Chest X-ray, PA view. Patient: 55 years old, sex F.
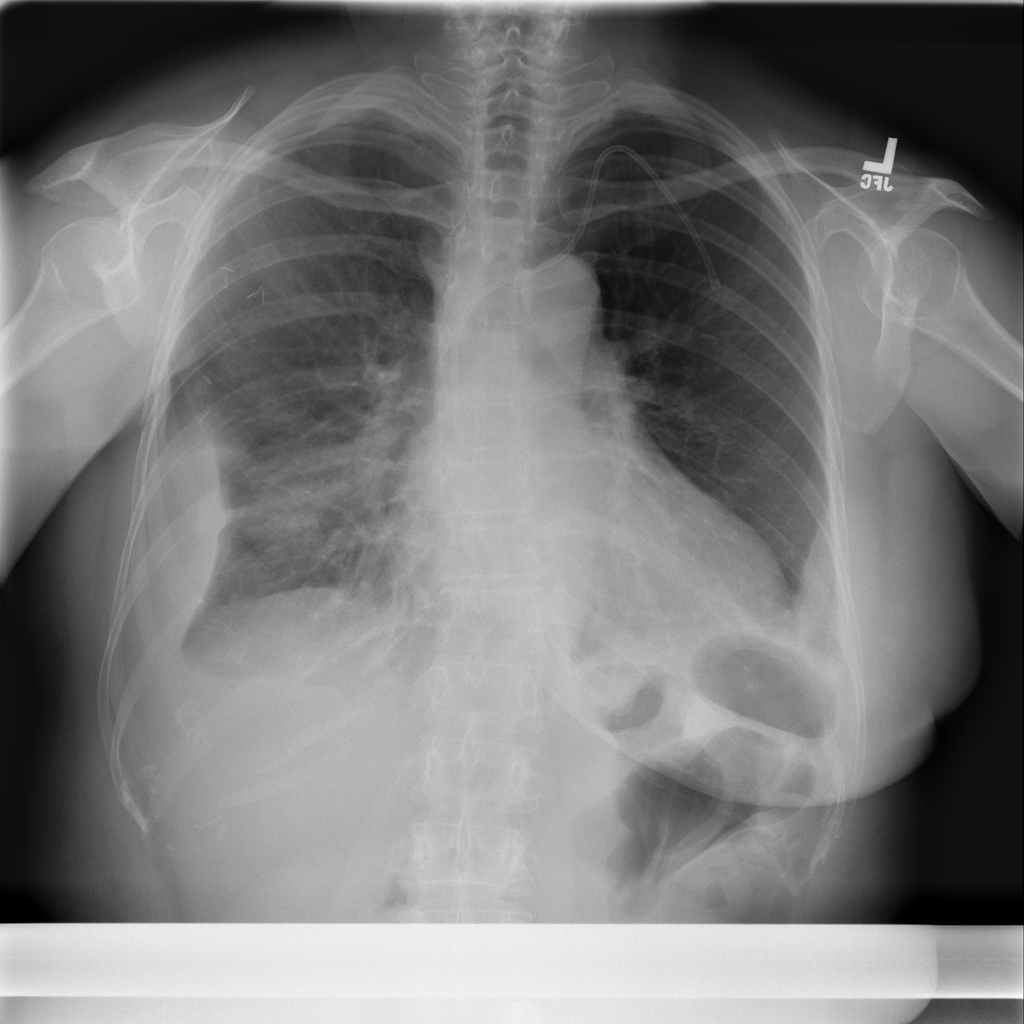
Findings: Effusion